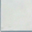
Piece: xx